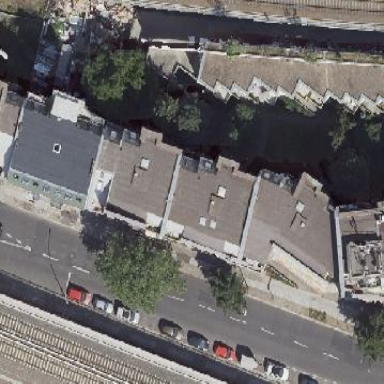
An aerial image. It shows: Image showing building with apartments.